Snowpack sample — Buffalo Mountain, Silverthorne, Colorado, USA (2/22/26, 2:02 PM MST)
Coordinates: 39.622, -106.113
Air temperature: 33 °F
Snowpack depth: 63 cm
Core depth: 30 cm
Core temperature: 26.6 °F
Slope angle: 11°, slope face: 116°
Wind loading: low
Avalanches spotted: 0
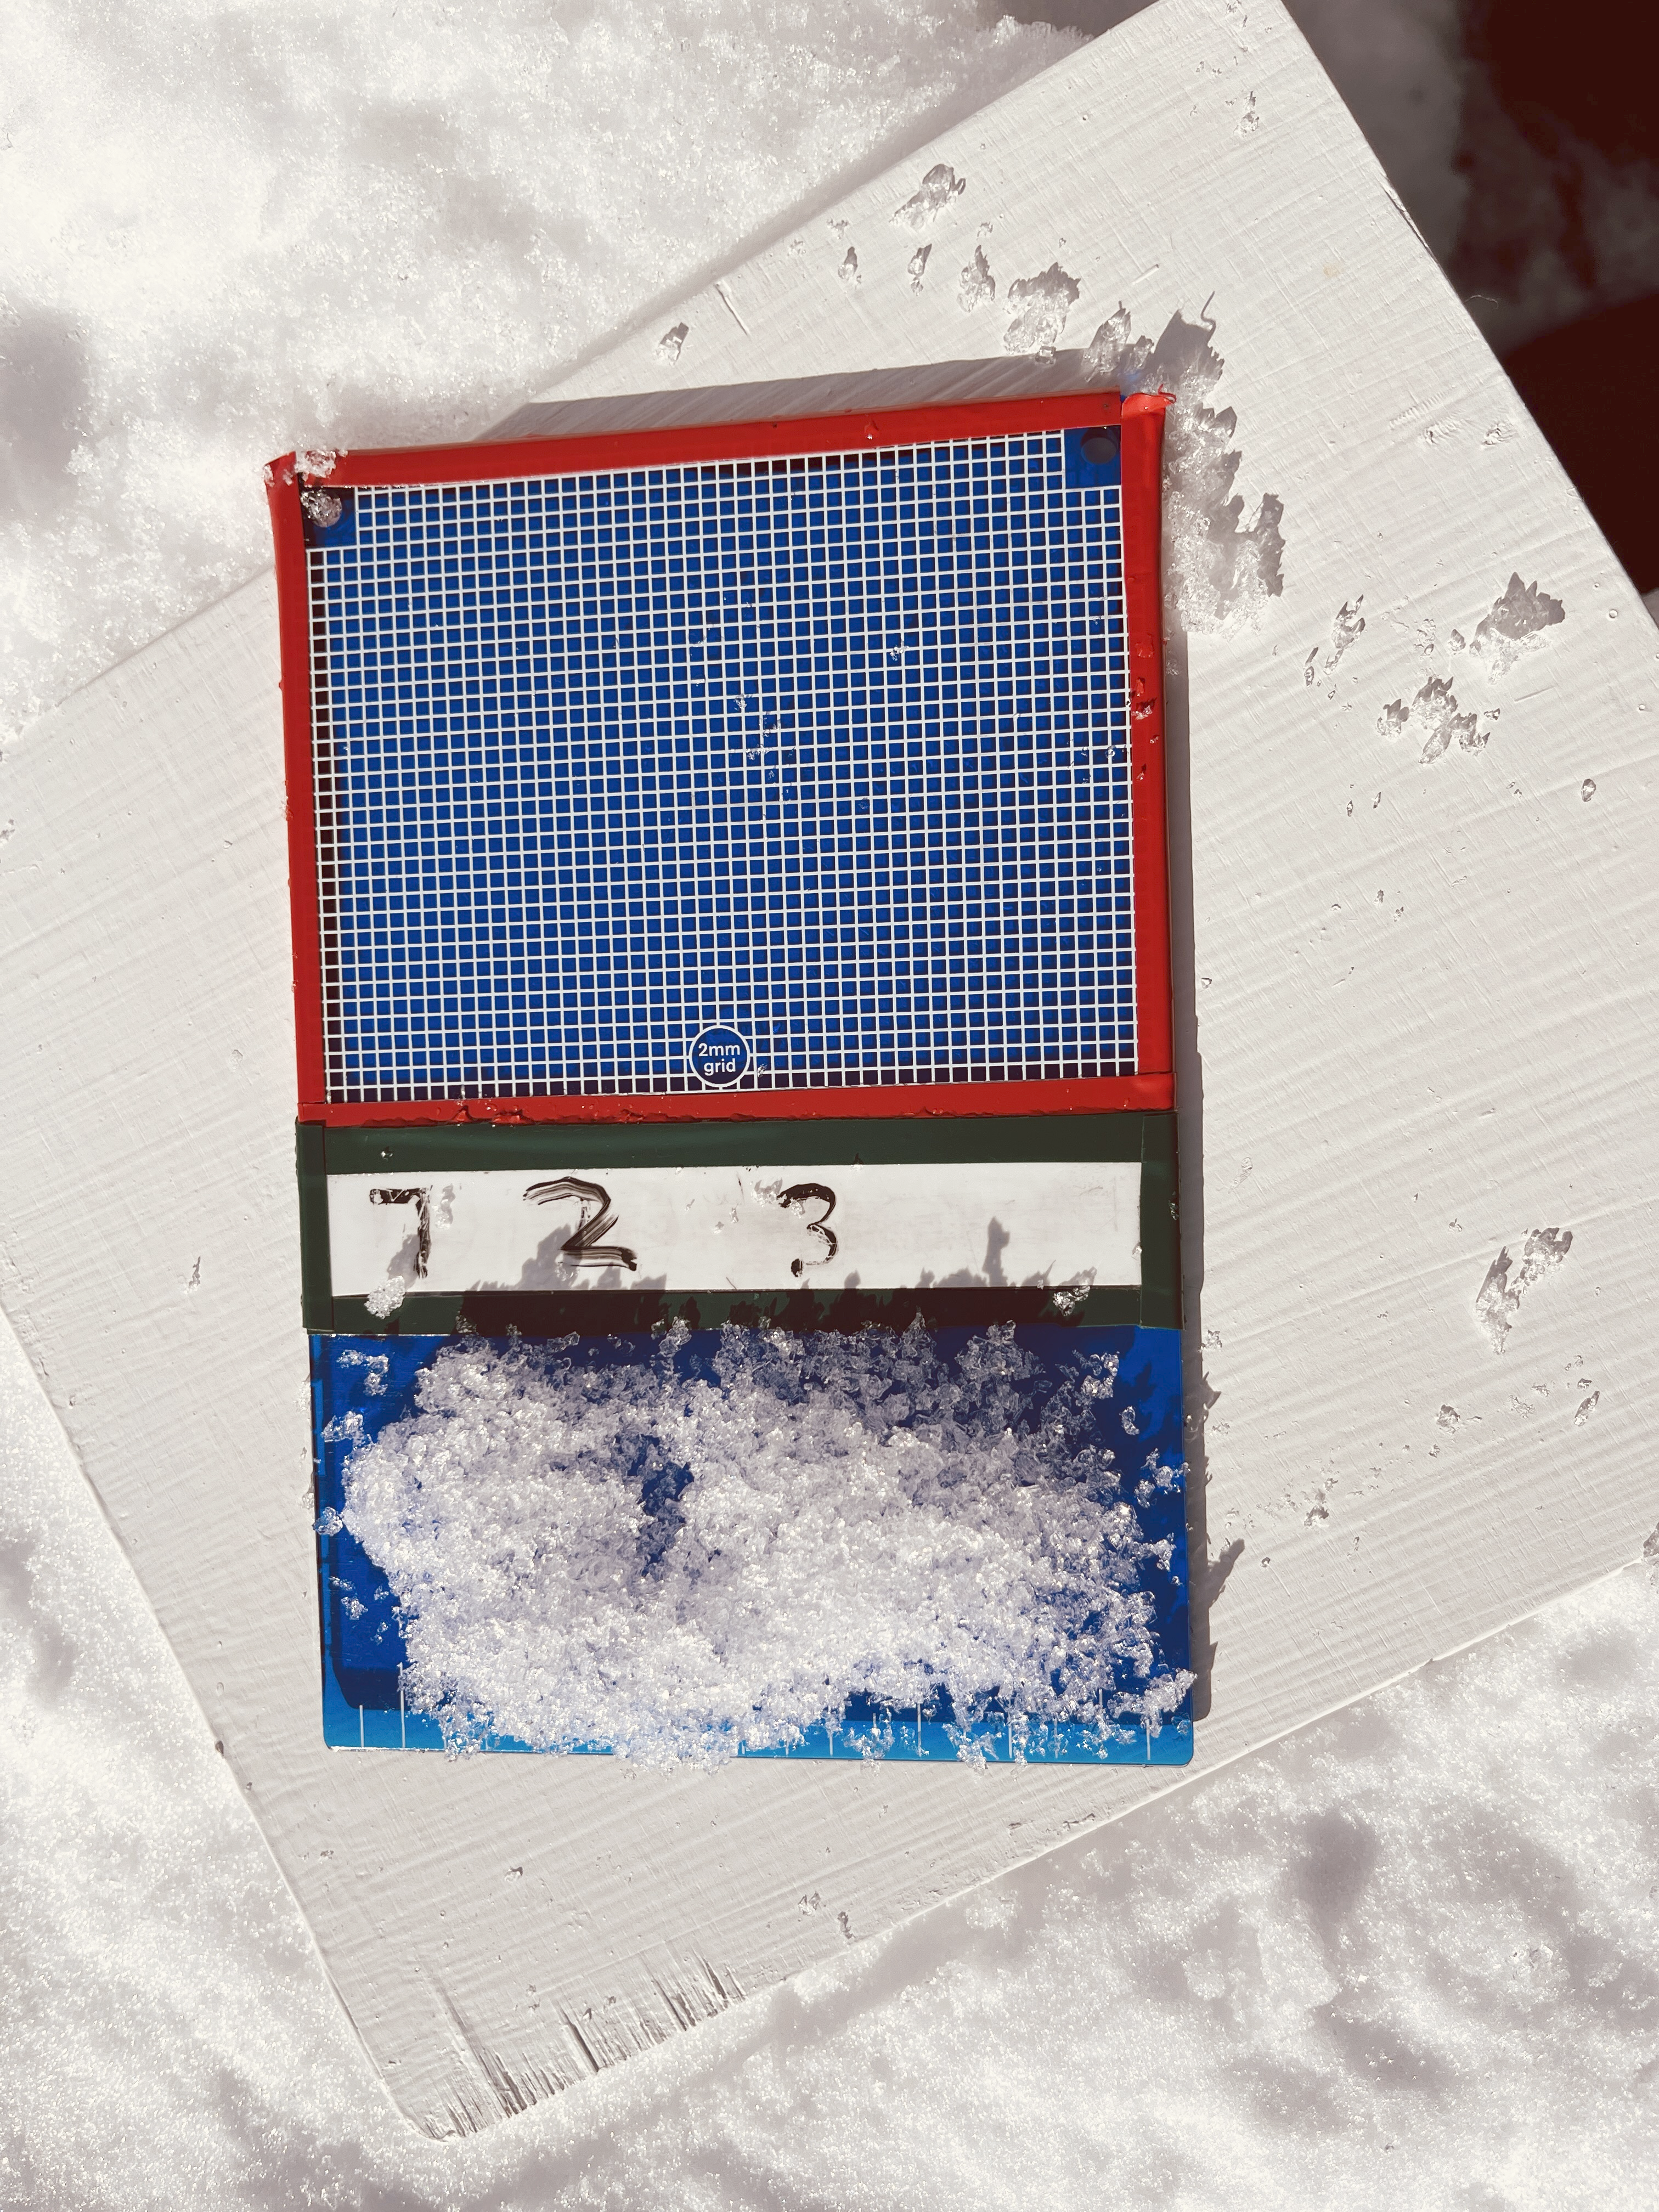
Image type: crystal_card
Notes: In a firebreak similar to site 1, minimal wind loading with no spotted avalanches (not many faces in view though)